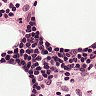
Metastatic tissue present: no